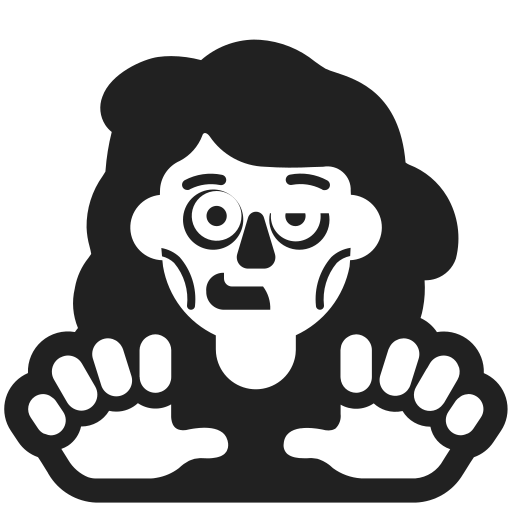
woman zombie high contrast